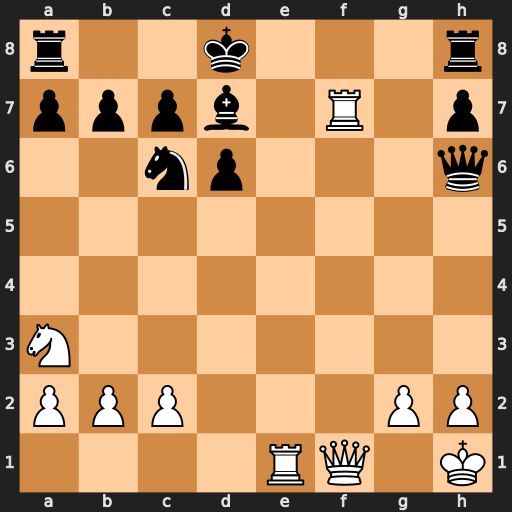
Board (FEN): r2k3r/pppb1R1p/2np3q/8/8/N7/PPP3PP/4RQ1K
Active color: w
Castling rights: -
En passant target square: -
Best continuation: Rxd7+ Kxd7 Qf7+ Kd8 Nb5 Rc8 Nd4 Ne5 Ne6+ Qxe6 Qxe6